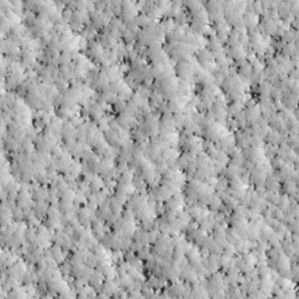
Label: non_frost